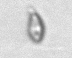
Label: Cryptophyta